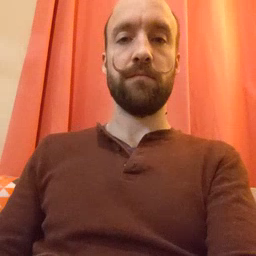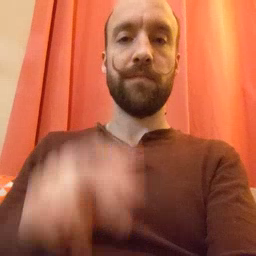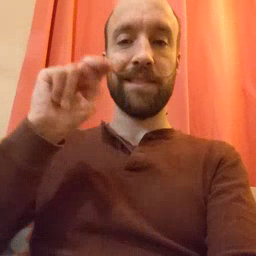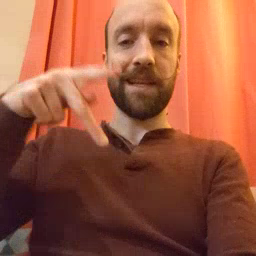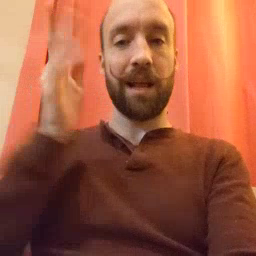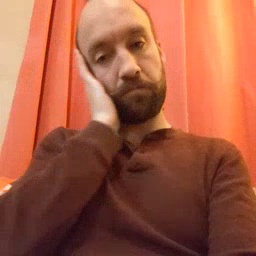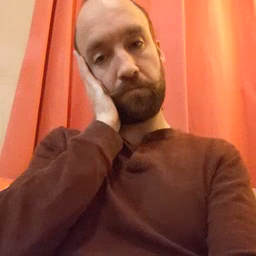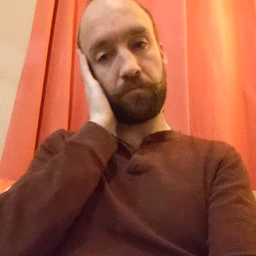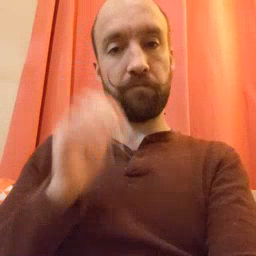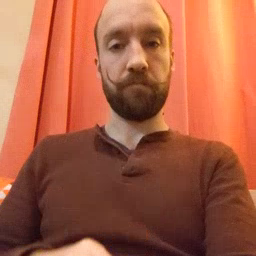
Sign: nap